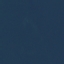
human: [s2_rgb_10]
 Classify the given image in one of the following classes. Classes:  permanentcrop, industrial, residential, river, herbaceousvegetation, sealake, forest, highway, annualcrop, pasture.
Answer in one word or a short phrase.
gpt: SeaLake